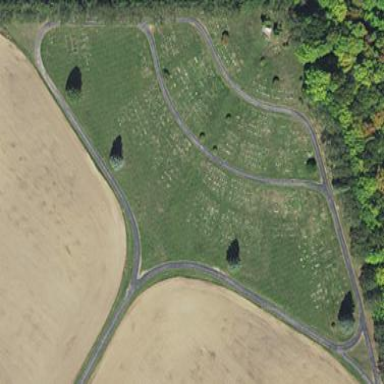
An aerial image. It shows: Cemetery.